Field crop: tomato
Growth stage: 2
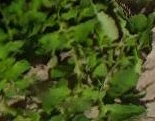
Species: tomato